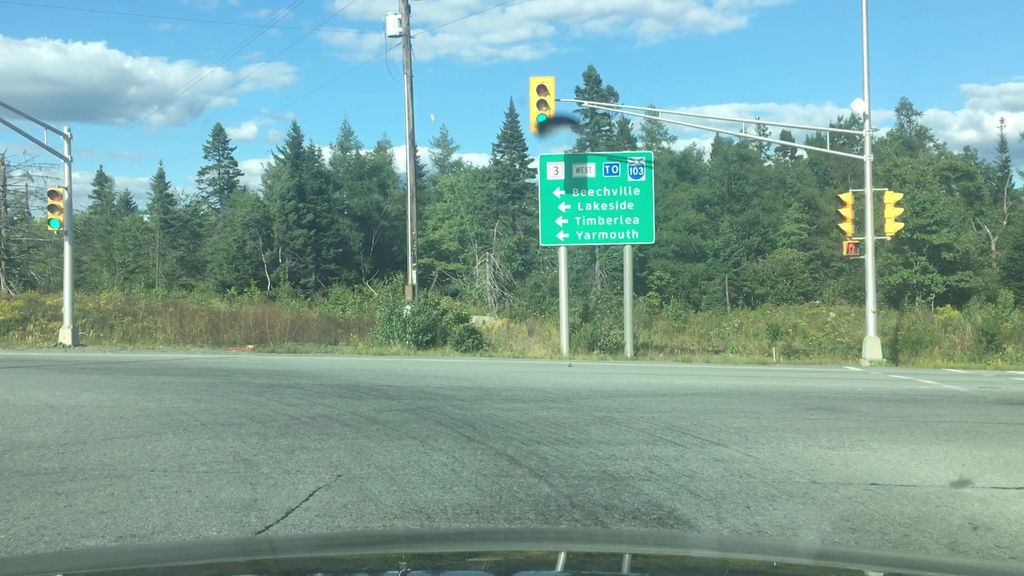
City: halifax